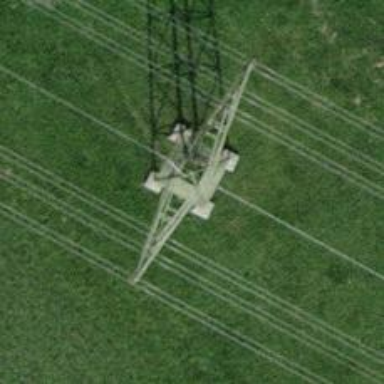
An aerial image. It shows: Power tower.